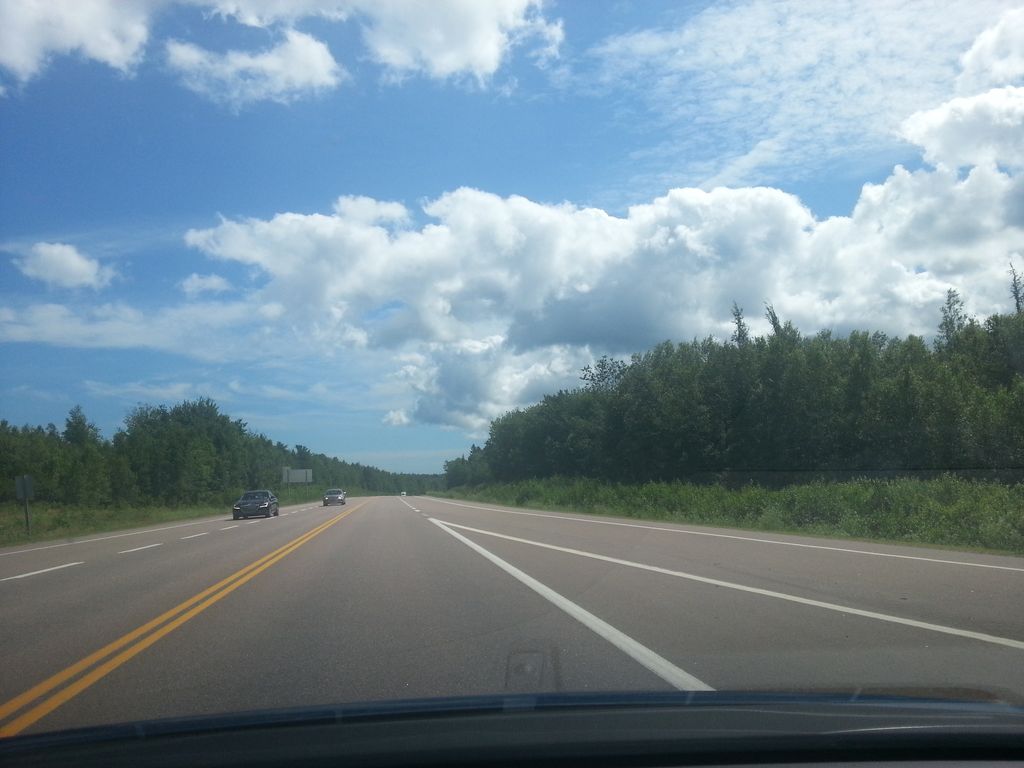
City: charlottetown